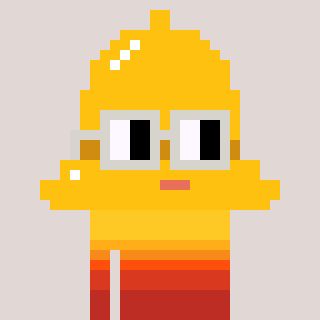
a pixel art character with square light gray glasses, a bell-shaped head and a foggrey-colored body on a warm background